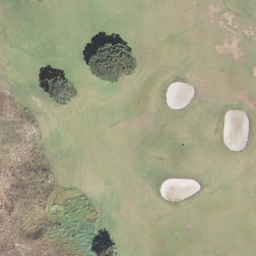
Label: golf course